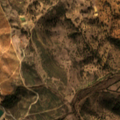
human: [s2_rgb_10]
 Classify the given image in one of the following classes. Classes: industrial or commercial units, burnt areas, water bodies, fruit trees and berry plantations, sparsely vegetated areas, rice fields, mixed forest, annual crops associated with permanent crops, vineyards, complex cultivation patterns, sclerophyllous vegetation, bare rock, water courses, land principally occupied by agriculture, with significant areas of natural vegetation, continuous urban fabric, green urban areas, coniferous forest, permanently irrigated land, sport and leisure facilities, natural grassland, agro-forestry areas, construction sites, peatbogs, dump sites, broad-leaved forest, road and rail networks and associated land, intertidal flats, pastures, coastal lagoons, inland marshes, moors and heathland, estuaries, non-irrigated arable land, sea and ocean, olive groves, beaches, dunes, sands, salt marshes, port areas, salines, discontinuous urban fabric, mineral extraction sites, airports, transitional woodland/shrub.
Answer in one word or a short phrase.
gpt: agro-forestry areas, transitional woodland/shrub